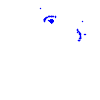
Particle: kaon